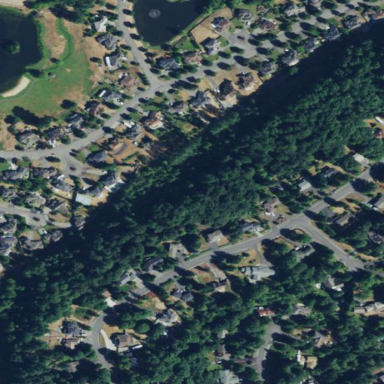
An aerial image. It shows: Residential neighbourhood.